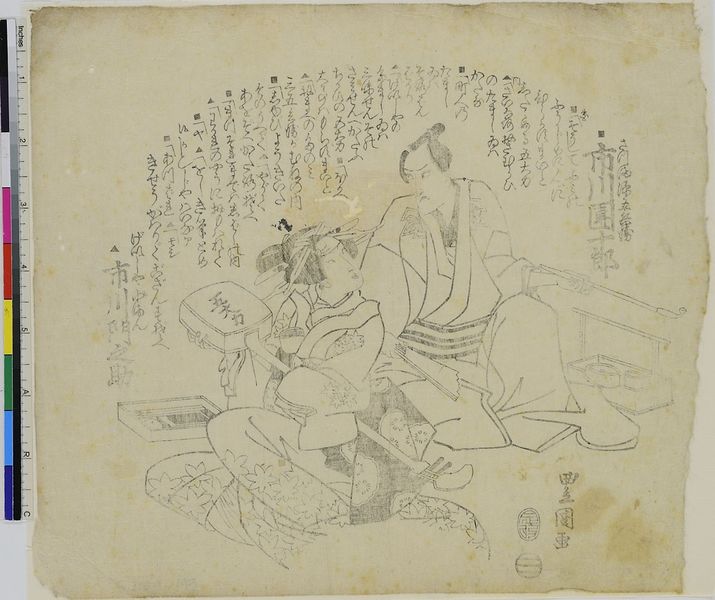
Titel: Die Schauspieler Ichikawa Danjuro als Katsuma Gengobei und Ichikawa Monnosuke als die Geisha Koman
Künstler: Utagawa Kunisada
Standort: Hamburg
Institution: Museum für Kunst und Gewerbe Hamburg
Schlagwörter: mann, sitzen, frau, zeichnung, fächer, gespräch, blass, sitzend, paar, musik, theater, holzschnitt, japan, unterhaltung, figuren, musikinstrument, japanisch, schriftzeichen, asien, druckgraphik, druckgrafik, schwarz weiß, text, asiatisch, pfeiffe, zeit, schauspieler, leier, schwach, symbole, schauspielerin, kimono, schwarzlinienschnitt, kabuki, traditionell, edo, opium, reproduktionen, druckerzeugnisse, schwarzdruck, theateraufführung, ukiyo, schwarzliniendruck, schwarzlinientechnik, shamizen, lunchbox